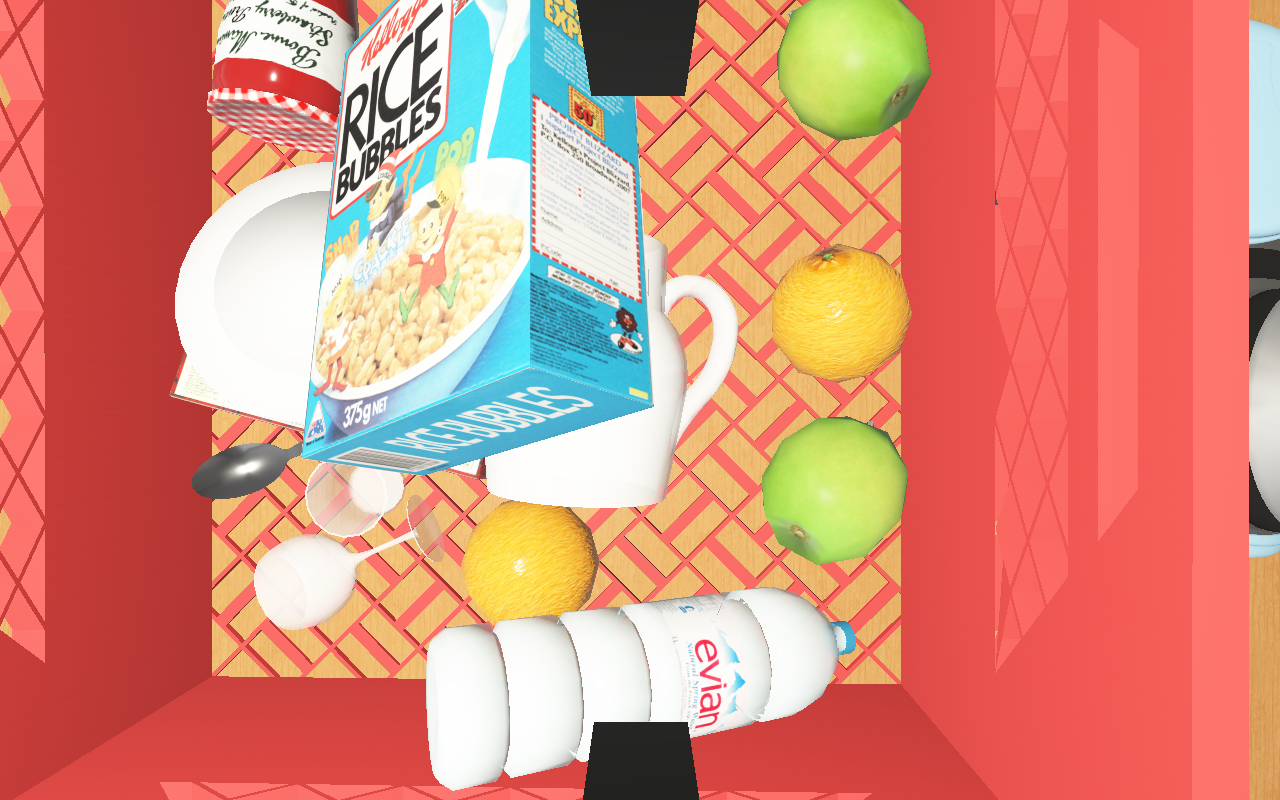
Objects in the scene:
water bottle
apple
apple
orange
orange
spoon
plate
wineglass
jam jar
cereal box
cereal box